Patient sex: F
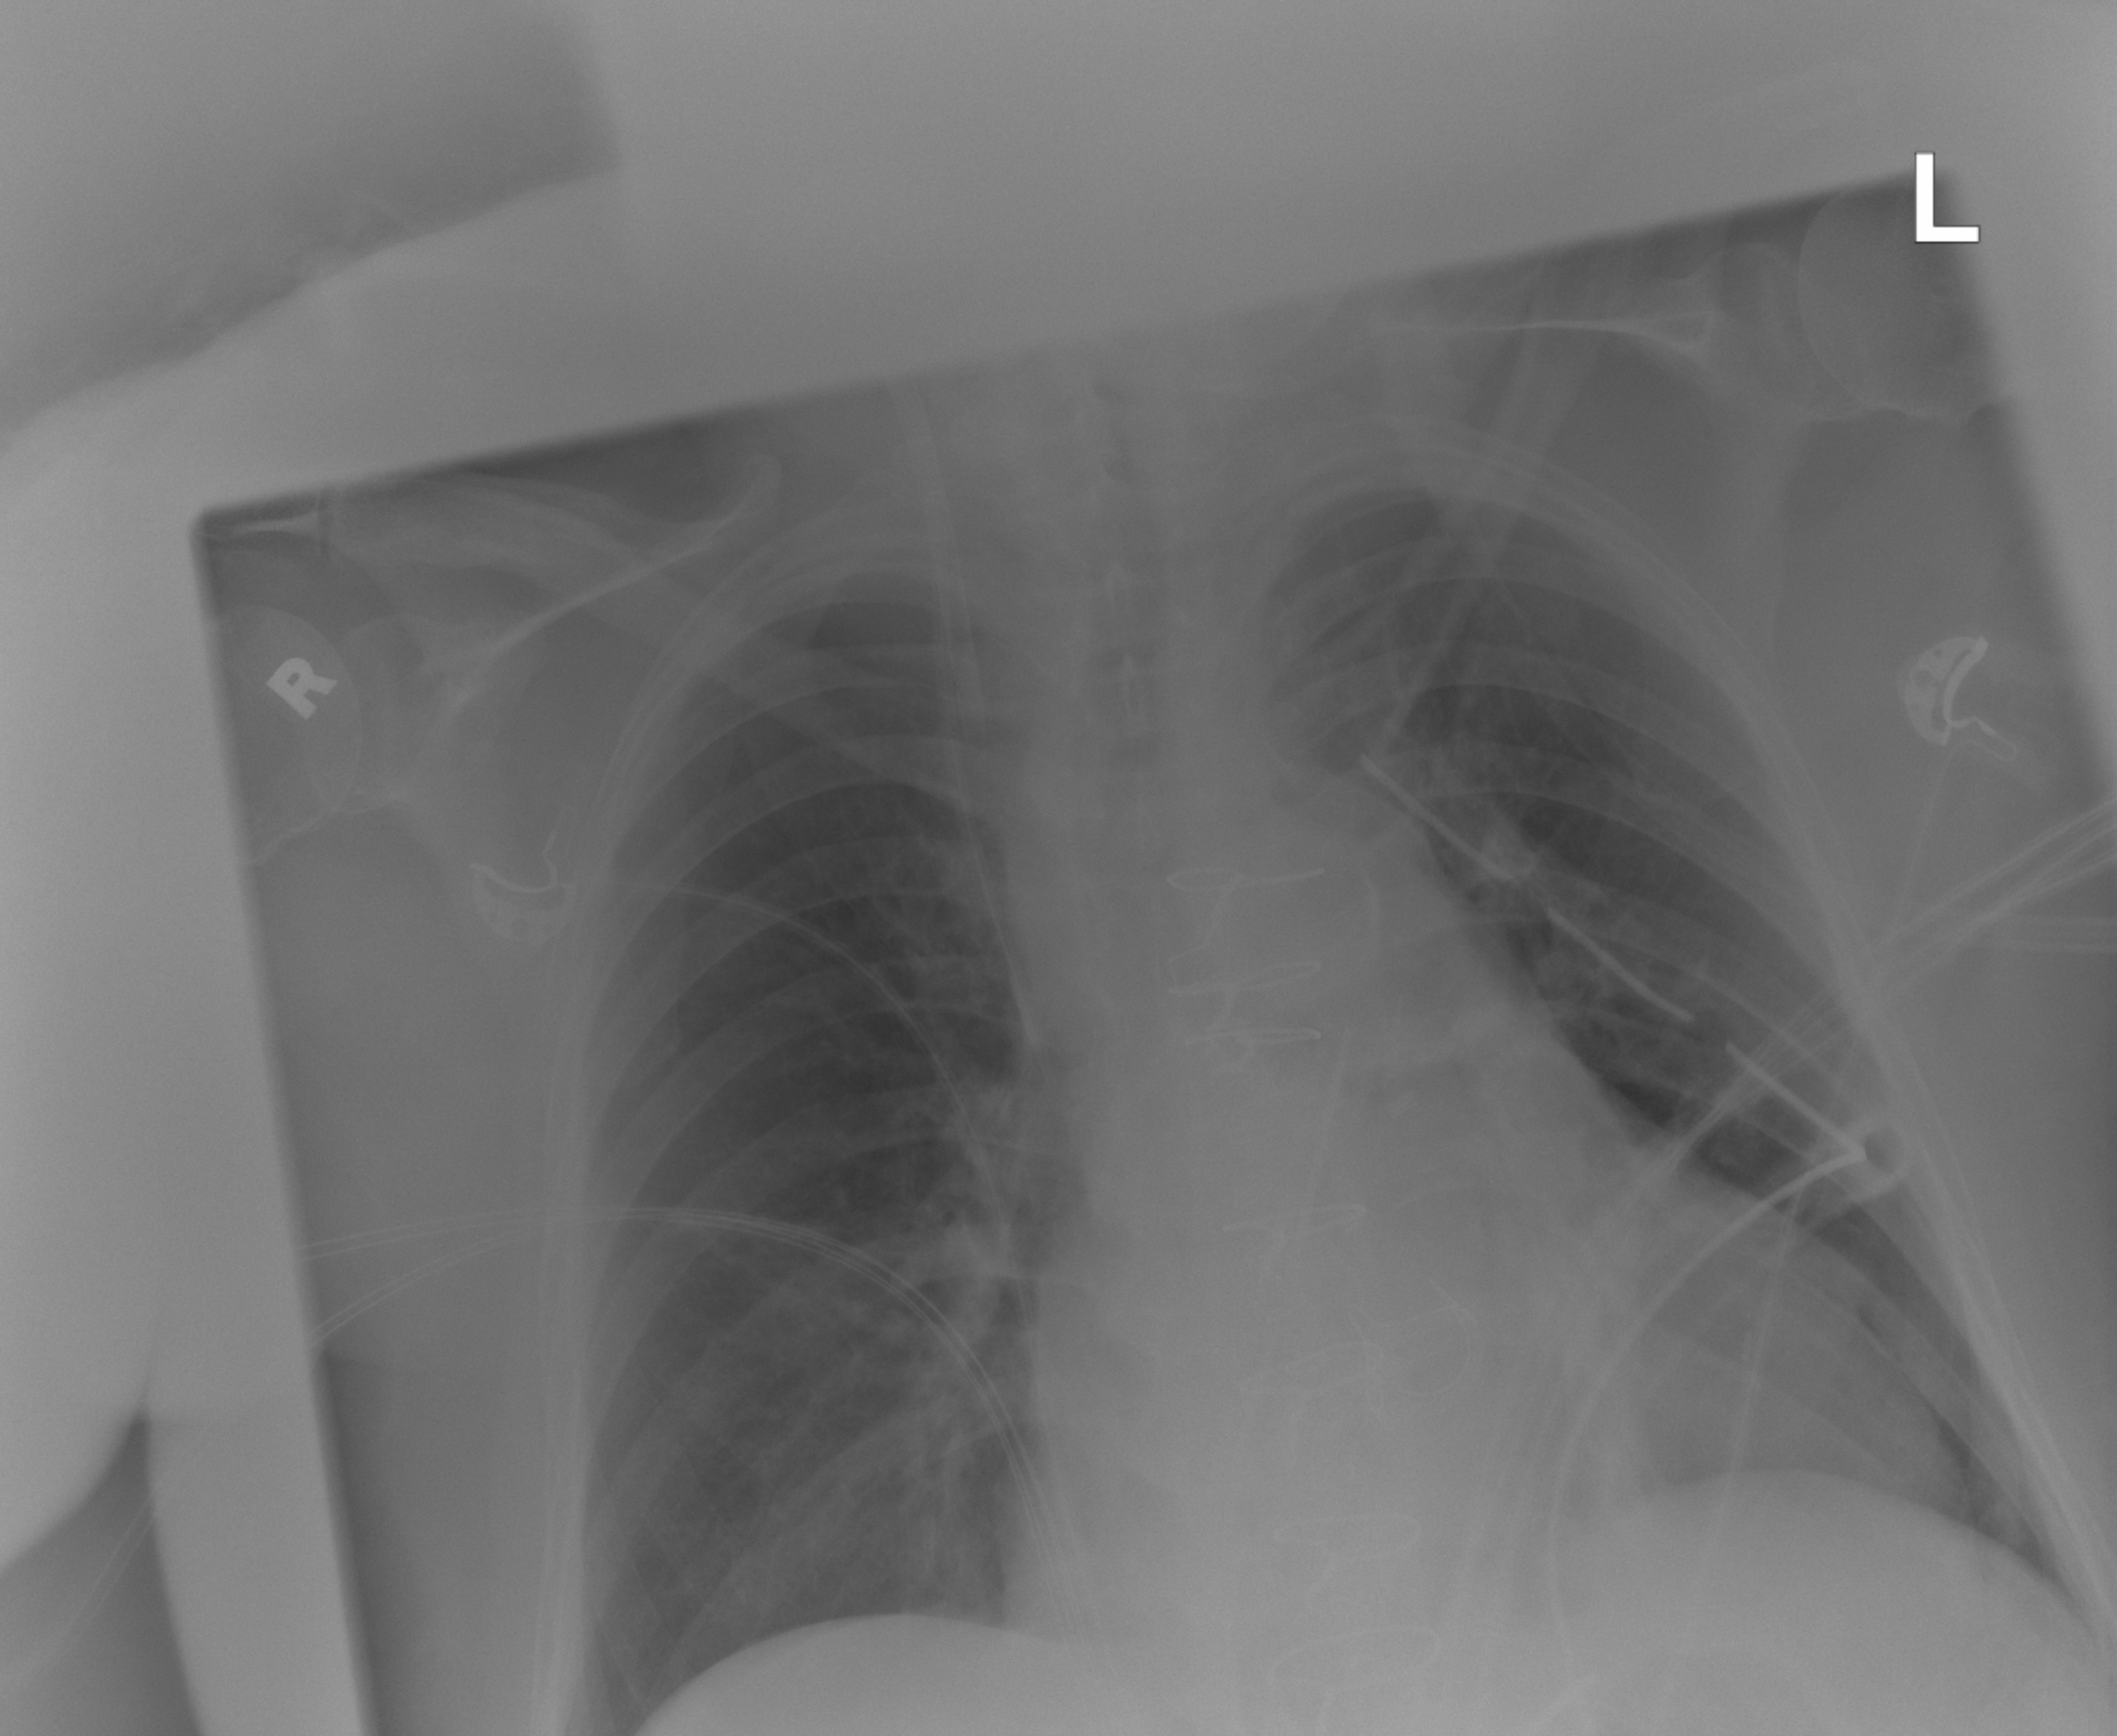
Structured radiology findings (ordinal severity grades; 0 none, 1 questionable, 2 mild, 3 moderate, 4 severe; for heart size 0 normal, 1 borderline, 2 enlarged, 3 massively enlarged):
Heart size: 2
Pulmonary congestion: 2
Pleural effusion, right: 0
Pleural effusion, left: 0
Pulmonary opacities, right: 0
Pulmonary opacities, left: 0
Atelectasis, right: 0
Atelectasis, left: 2